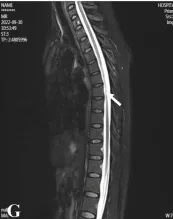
Magnetic resonance imagings of the brain and spinal cord. (F, G) Cervical and thoracic cord lesions at four months after using ofatumumab.
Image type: radiology (mri)